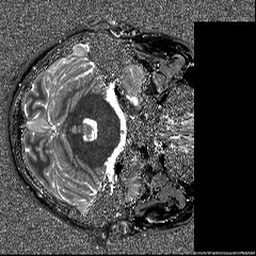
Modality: T1map
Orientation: axial
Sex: male